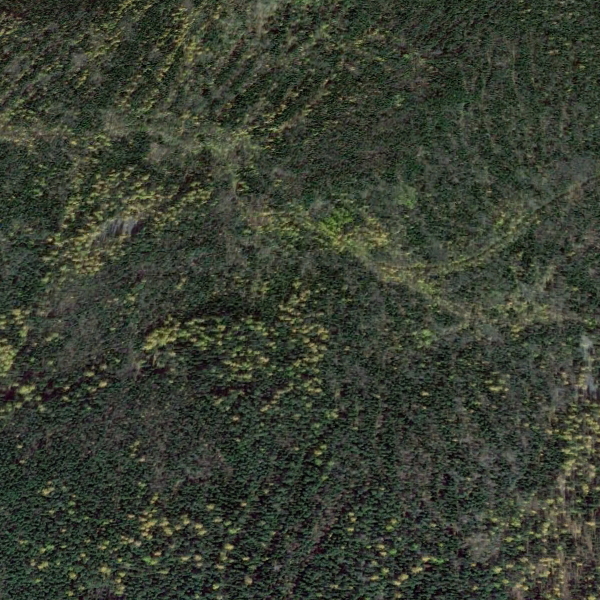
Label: Forest